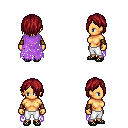
a pixel art fantasy rpg character, female body template, human, tanned skin, maroon tattered cape, white pants, brunette bangs hairstyle, leather bracers, ghillies, four views (front, back, left, right), 2x2 character sprite sheet, small pixel art, hard edges, no anti-aliasing